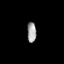
Tissue: prostate
Cell type: Epithelial cells
Senescence score: 0.2969
Nuclear area (px): 180
Mean DAPI intensity: 160